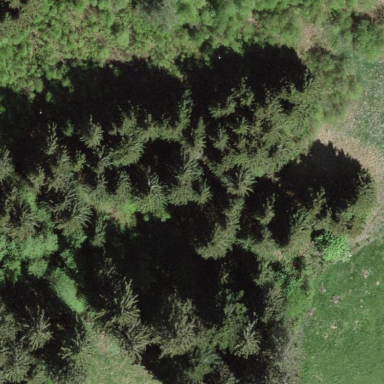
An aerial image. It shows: Forest area.